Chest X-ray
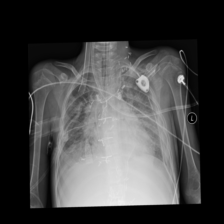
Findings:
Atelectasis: negative
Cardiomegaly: negative
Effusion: negative
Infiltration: positive
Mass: negative
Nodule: negative
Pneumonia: negative
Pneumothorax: negative
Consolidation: positive
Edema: negative
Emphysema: negative
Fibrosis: negative
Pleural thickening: positive
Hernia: negative